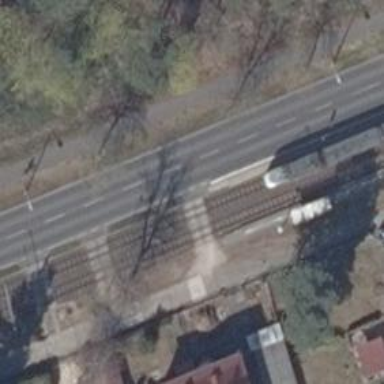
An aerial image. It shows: Tram crossing on the railway.